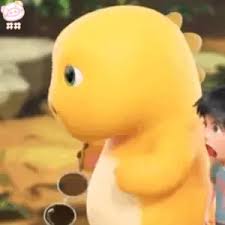
Label: nailong